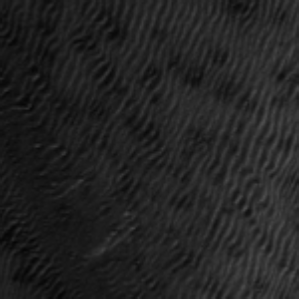
Label: frost